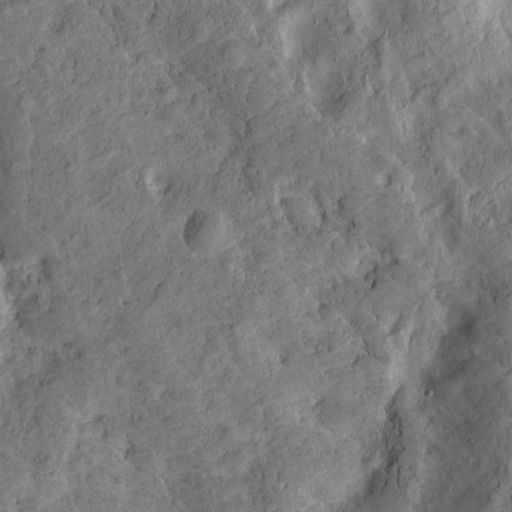
Classes present: Background, Cone